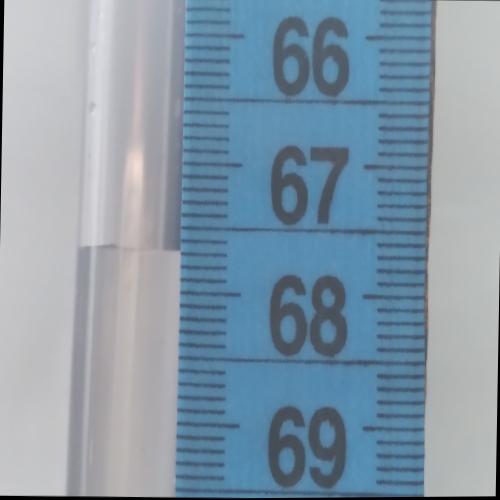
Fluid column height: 67.7 cm